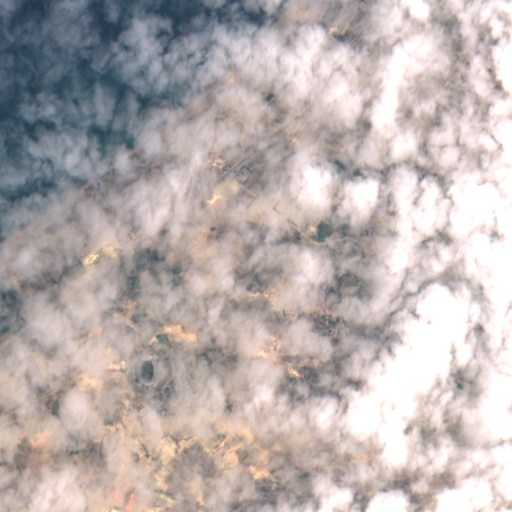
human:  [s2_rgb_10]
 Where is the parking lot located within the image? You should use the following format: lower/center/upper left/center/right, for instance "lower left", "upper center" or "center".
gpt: The parking lot is located in the lower left of the image.
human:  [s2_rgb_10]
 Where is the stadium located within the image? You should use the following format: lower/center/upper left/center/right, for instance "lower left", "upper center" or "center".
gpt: The stadium is located in the lower left of the image.
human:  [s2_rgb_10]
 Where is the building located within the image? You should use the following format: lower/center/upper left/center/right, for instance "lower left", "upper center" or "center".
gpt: There is no building in the image.